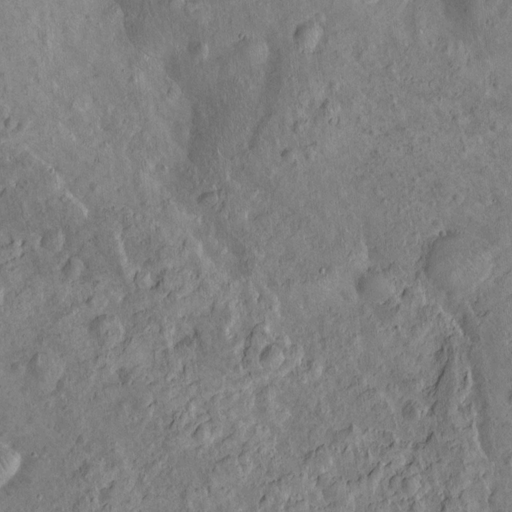
Classes present: Background, Cone